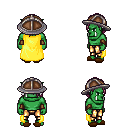
a pixel art fantasy rpg character, male body template, orc, green skin, yellow cape, gold greaves, white blonde bangs hairstyle, chain helm, cloth bracers, brown slippers, four views (front, back, left, right), 2x2 character sprite sheet, small pixel art, hard edges, no anti-aliasing